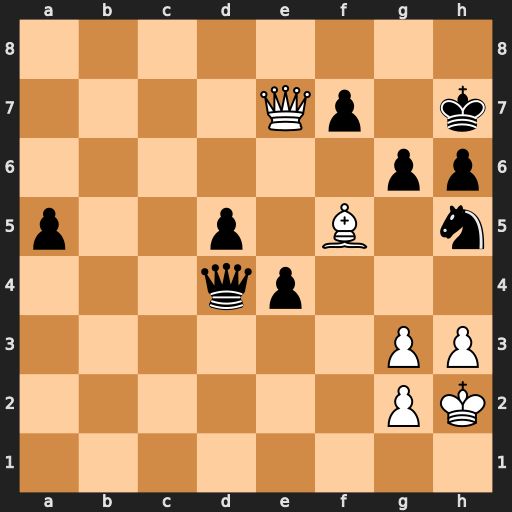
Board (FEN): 8/4Qp1k/6pp/p2p1B1n/3qp3/6PP/6PK/8
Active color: w
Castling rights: -
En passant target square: -
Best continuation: Qxf7+ Qg7 Bxg6+